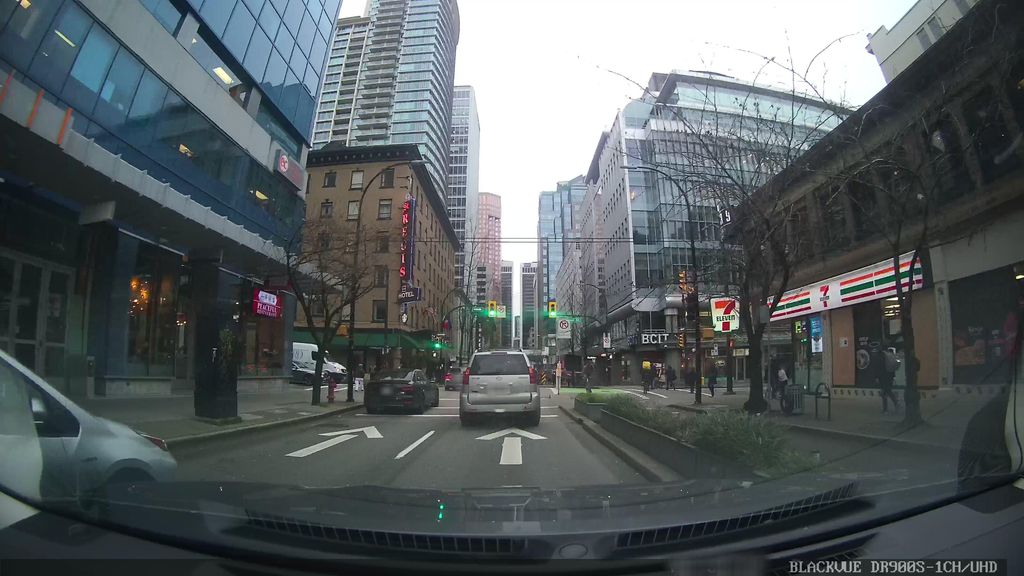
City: vancouver